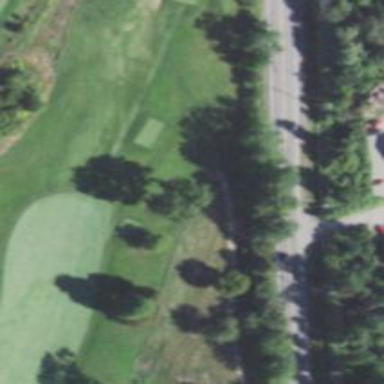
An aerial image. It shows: Path used for both walking and golf.